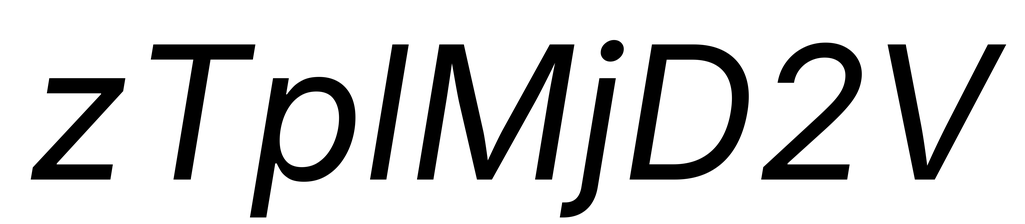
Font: Inter-Italic_Italic